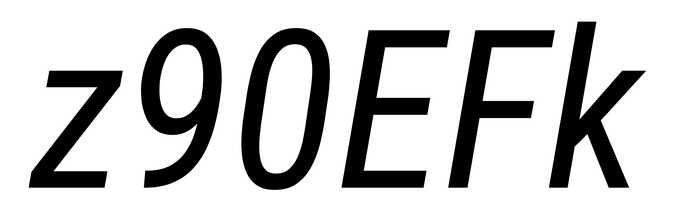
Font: Roboto-Italic_Condensed_Italic